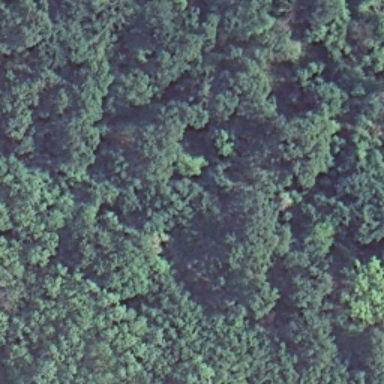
This is a dense forest with emerald green plants .